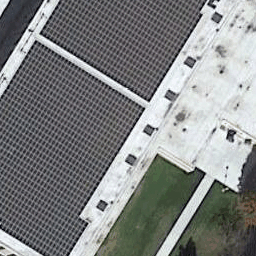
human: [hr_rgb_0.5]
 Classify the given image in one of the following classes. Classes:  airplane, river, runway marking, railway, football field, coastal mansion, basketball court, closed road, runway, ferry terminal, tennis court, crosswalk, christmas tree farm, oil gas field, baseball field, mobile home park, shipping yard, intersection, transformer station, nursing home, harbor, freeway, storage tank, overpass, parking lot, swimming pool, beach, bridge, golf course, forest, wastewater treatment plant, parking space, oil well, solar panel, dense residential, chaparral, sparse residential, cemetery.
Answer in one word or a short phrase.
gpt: solar panel